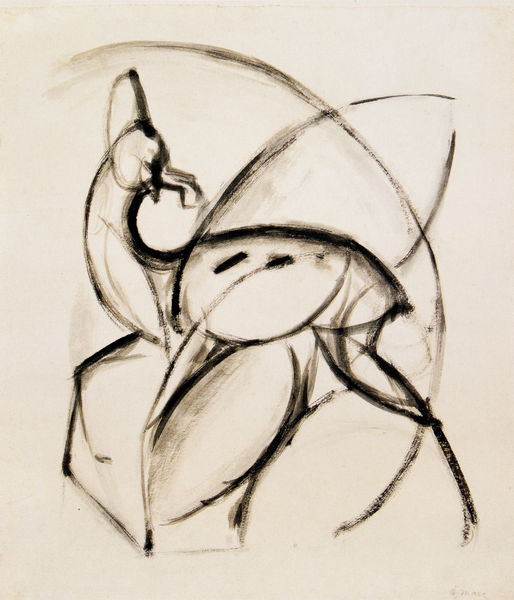
Titel: Reh
Künstler: Franz Marc
Standort: Ascona
Institution: Richard und Uli Seewald-Stiftung
Schlagwörter: hand, kopf, körper, mann, weiß, kubismus, bewegung, braun, geste, hut, kreide, nase, pastell, schwarz, skizze, zeichnung, tier, bart, mütze, arm, augen, gesicht, kragen, mensch, hals, porträt, natur, figur, kind, ohren, wald, kreis, oval, reiter, rund, beine, schnell, schwung, füße, seitlich, papier, schnabel, bogen, studie, moderne, laufen, abstrakt, formen, graphik, linien, wild, duktus, striche, abstraktion, bögen, punkte, segment, futurismus, tusche, stolz, tierbild, münchen, futuristisch, minimalismus, linie, kohle, schwarz-weiß, dynamik, kreise, kugel, entwurf, franz, kohlezeichnung, stift, tinte, flecken, kreissegment, kurve, geometrisch, hirsch, kitz, reh, schnauze, dynamisch, picasso, wesen, erhoben, zwerg, drehung, rundung, geometrie, blauer reiter, grazil, bogenförmig, blauer, proportionen, vorzeichnung, figut, proportion, rhythmus, abstarkt, franz marc, marc, zirkel, bambi, blaute reiter, jungtier, spontan, elipsen, rakt, absatrakt, einundzwanzigstes jahrhundert, menschendarstellung, ricke, runde linien